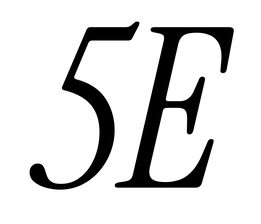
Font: InstrumentSerif-Italic